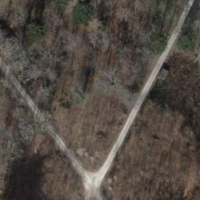
EUNIS habitat code: 44
Species observed at this site:
Lamium galeobdolon